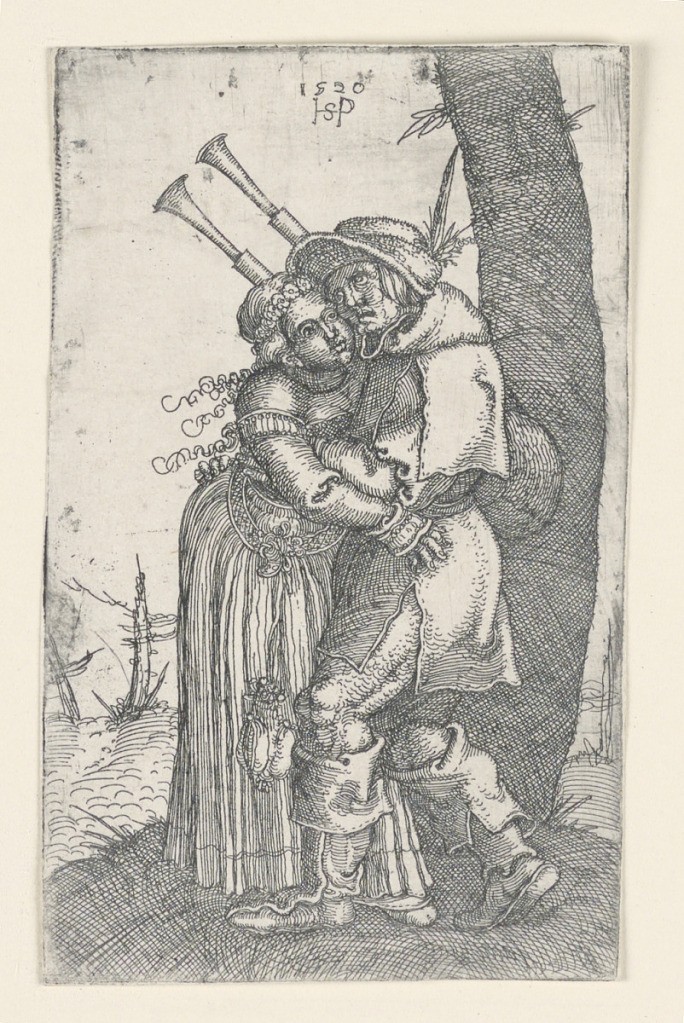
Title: The Bagpiper
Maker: Hans Sebald Beham, German, 1500–1550
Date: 1520
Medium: Etching on laid paper
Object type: Print
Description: A figure of a bagpiper embraces a young girl. He is standing at right against a tree. From the sash at her waist hangs a satchel.